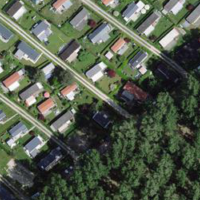
EUNIS habitat code: 53
Species observed at this site:
Linaria vulgaris
Portulaca oleracea